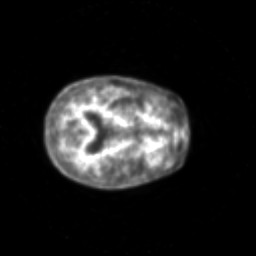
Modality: PET
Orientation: axial
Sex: female
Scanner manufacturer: siemens